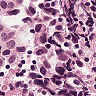
Metastatic tissue present: yes